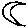
Label: moon